Question: I needed to generate a poisson distribution in excel and found a method (<URL>
did it in excel and then in sas (just for fun, so I do not need a quick answer) to compare with the 'ranpoi' sas function.
Here my code (which works):
'''
data Poisson(keep=mean Poisson PoissonSas);
mean=0.2;
confronta=exp(-mean);
do obs=1 to 100;
found=0;
Poisson=0;
ranuni=1;
do until(found=1);
ranuni=ranuni*ranuni(12547);
if ranuni<confronta then found=1;
else Poisson=Poisson+1;
end;
PoissonSas=ranpoi(012584,mean);
output;
end;
run;
proc means data=Poisson(drop=mean);run;
'''
So I initialized the seed in both random functions to replicate results.
The strange thing is that I get different results depending on whether I submit the data step with both methods or only one of them (commenting the other), but the same results over and over for each type of submission.
I expected the same results always! Why this is not so?
(I am using sas 9.3)
Thanks!

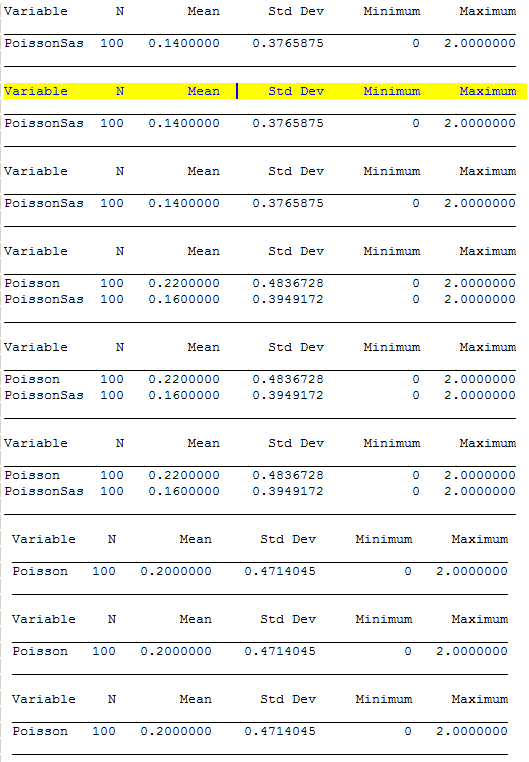
Answer: It looks like SAS is interleaving the calls to the PRNGs as a single stream. Pseudo-random numbers are a sequence of values that are actually deterministic. If you seed and use the sequence in one algorithm, you'll get the same results every time for that algorithm. If you use the sequence alternating between two or more algorithms, the set of algorithms will always yield the same set of results (which seems to be the case for you), but the results for a given algorithm will be different because some of the underlying PRNs it was drawing before are now being used by the other algorithms. This is at the core of the synchronization requirement when using so-called variance reduction techniques based on <URL>, it appears that they produce a single PRN stream based on the first seed entry in your code! This is a subset of one of their examples:
'''
/* This DATA step calls the RANUNI and the RANNOR functions */
/* and produces a single stream of random numbers based on */
/* a seed value of 7. */
data d;
d = ranuni (7); f = ' '; output;
d = ranuni (8); f = ' '; output;
d = rannor (9); f = 'n'; output;
/* they actually have more... */
run;
'''
By the way, your Poisson algorithm is not generally regarded as an inverse transform algorithm. Inversion is 1-to-1, i.e., a single input uniform produces a single random variable. The loop you're performing is actually doing acceptance/rejection, and you use a variable number of uniforms to come up with each Poisson value.